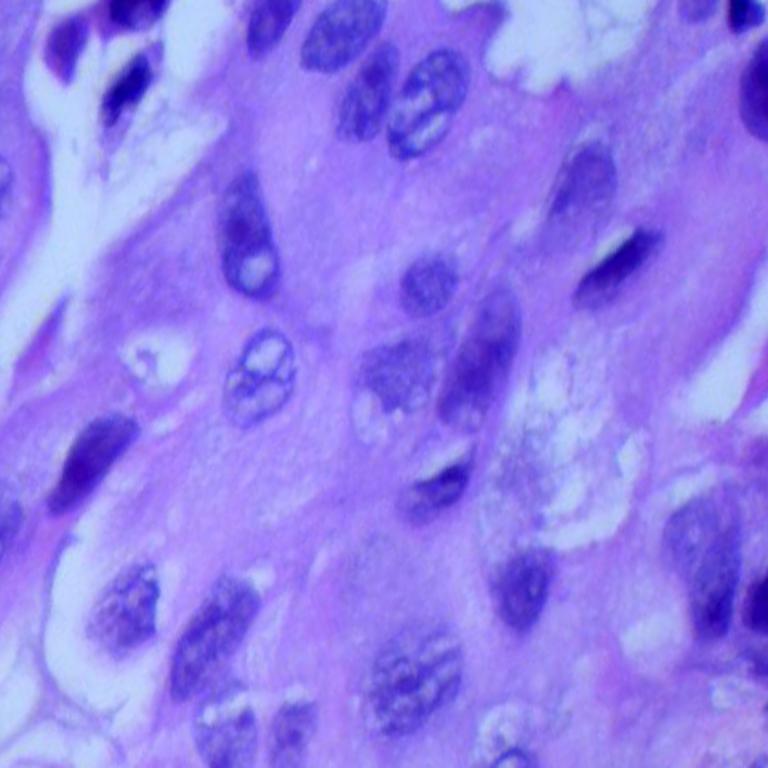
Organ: lung
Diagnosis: adenocarcinomas